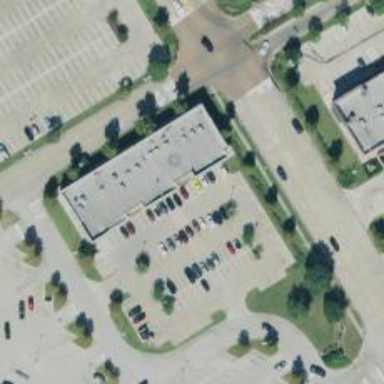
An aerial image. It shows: Parking space is available.